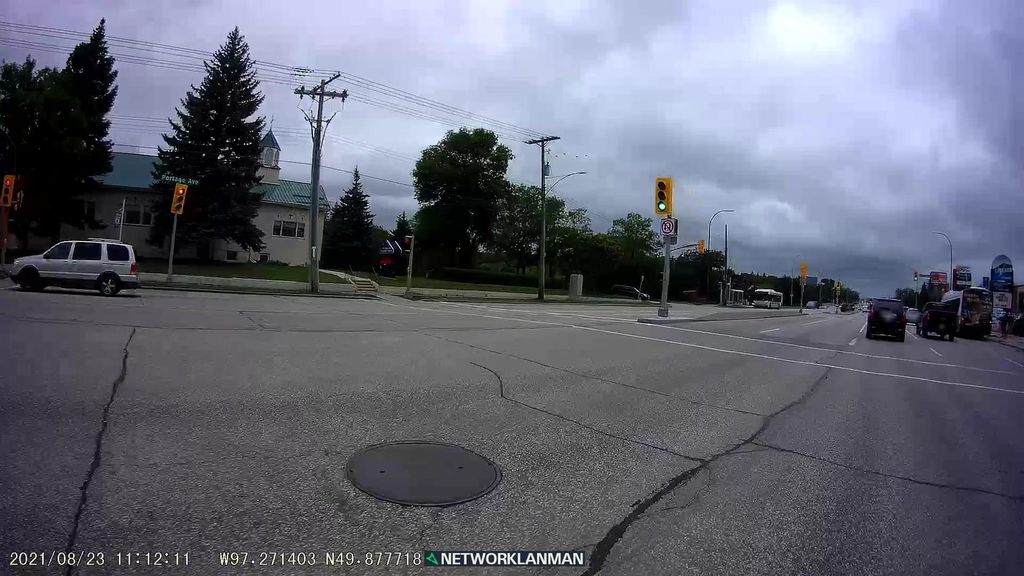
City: winnipeg